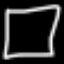
Label: square